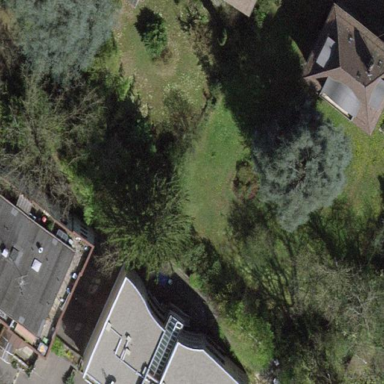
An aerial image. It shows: Garden surrounded by fence.